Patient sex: M
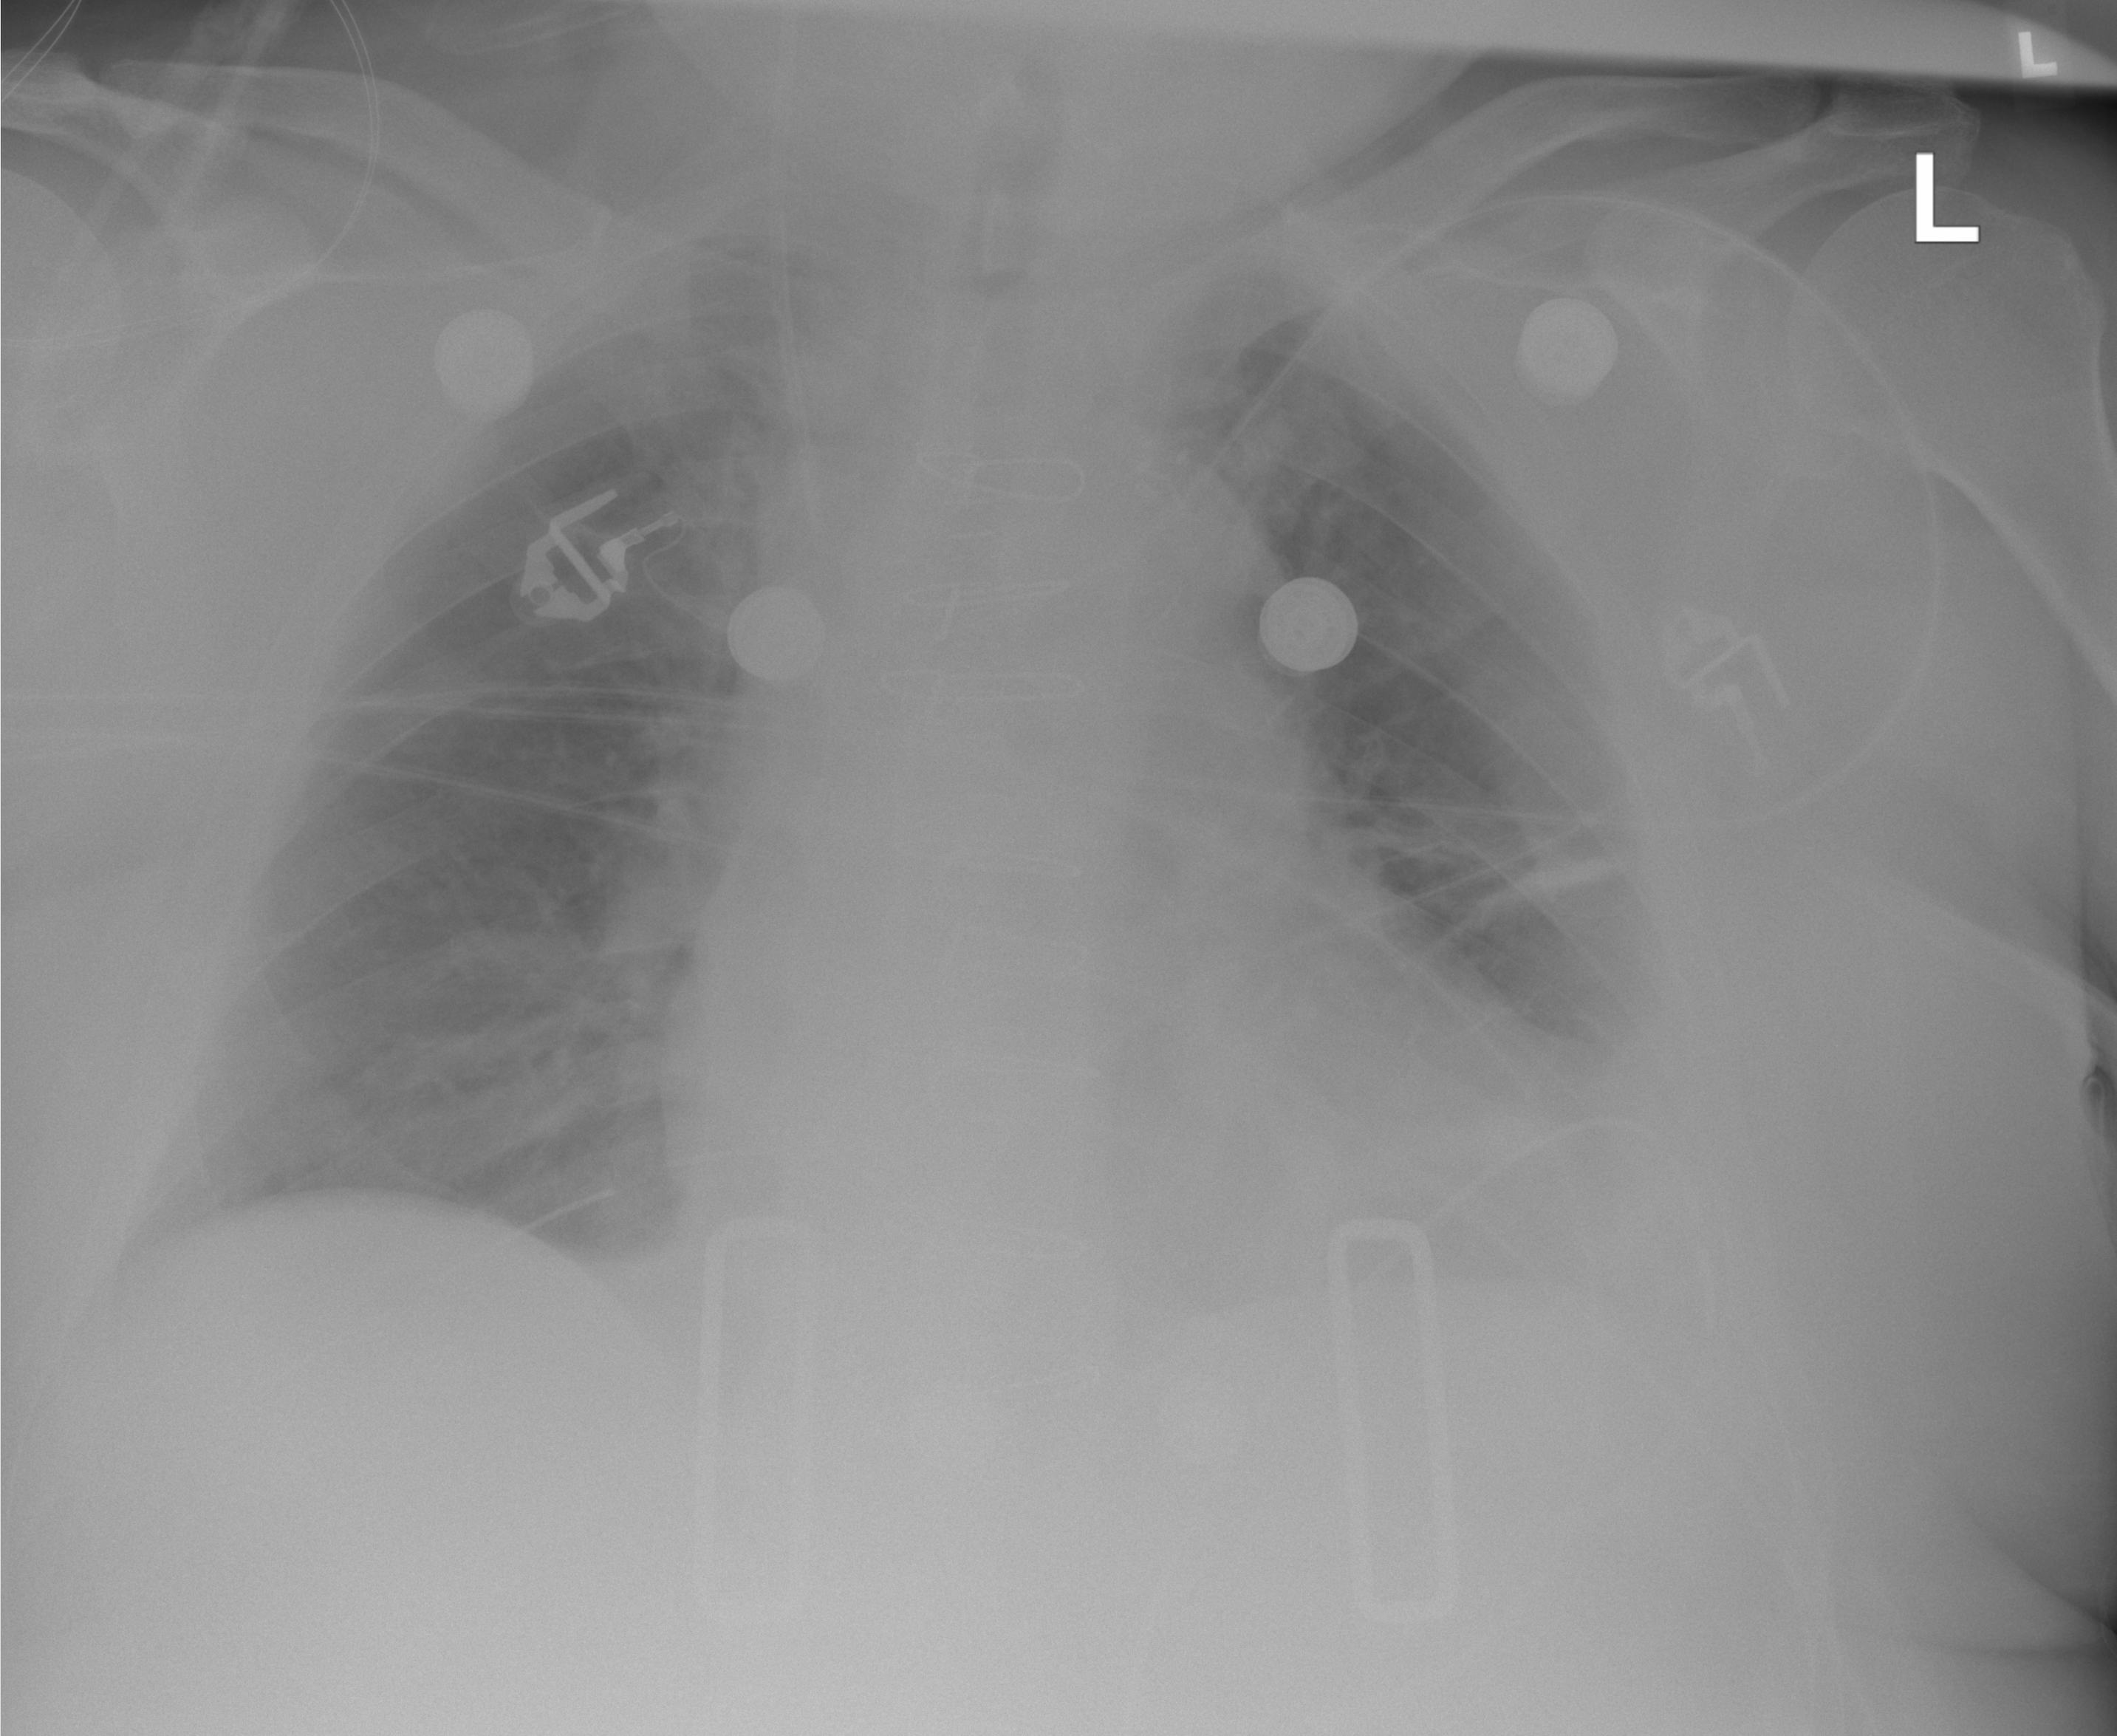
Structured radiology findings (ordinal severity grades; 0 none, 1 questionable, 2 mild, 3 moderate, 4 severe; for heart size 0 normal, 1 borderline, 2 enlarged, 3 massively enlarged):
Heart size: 2
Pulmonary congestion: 0
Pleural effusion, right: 0
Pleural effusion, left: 2
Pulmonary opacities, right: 0
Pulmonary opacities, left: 0
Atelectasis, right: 0
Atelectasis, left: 2